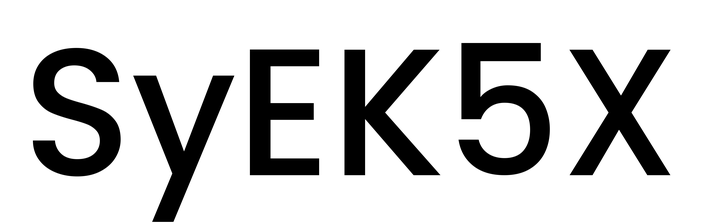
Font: Poppins-Medium